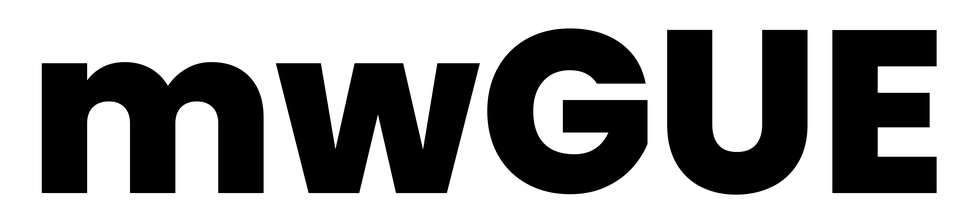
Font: Poppins-ExtraBold